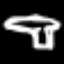
Label: mushroom